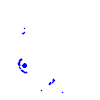
Particle: pion